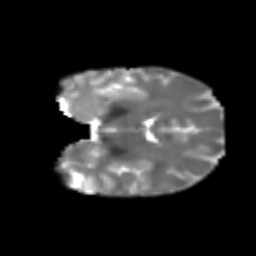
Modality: T2w
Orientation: coronal
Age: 21
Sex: female
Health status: healthy